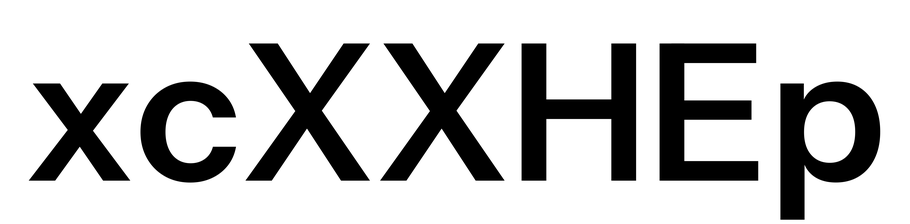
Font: InstrumentSans_SemiBold